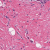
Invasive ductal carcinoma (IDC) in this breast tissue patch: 0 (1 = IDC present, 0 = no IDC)